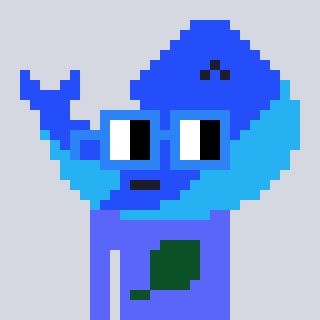
a pixel art character with square blue glasses, a whale-shaped head and a purple-colored body on a cool background